Question: I have a UIPicker populated with an NSarray. This sends the 'row selected' to a text field. I would like to know how to change the name of the rows in my picker. Sorry if its not clear im having difficulty explaining what I mean clearly.

'''
- (void)viewDidLoad
{
[super viewDidLoad];
// Do any additional setup after loading the view.
arrStatus = [[NSArray alloc] initWithObjects:@"A", @"B", @"C", @"D", nil];
}
-(NSInteger)numberOfComponentsInPickerView:(UIPickerView *)pickerView
{
//One column
return 1;
}
-(NSInteger)pickerView:(UIPickerView *)pickerView numberOfRowsInComponent: (NSInteger)component
{
//set number of rows
return arrStatus.count;
}
-(NSString *)pickerView:(UIPickerView *)pickerView titleForRow:(NSInteger)row forComponent:(NSInteger)component
{
//set item per row
return [arrStatus objectAtIndex:row];
}
- (void)pickerView:(UIPickerView *)pickerView didSelectRow:(NSInteger)row inComponent:(NSInteger)component
{
NSInteger selectedRow = [result selectedRowInComponent:0];
text1.text = [arrStatus objectAtIndex:selectedRow];
}
'''
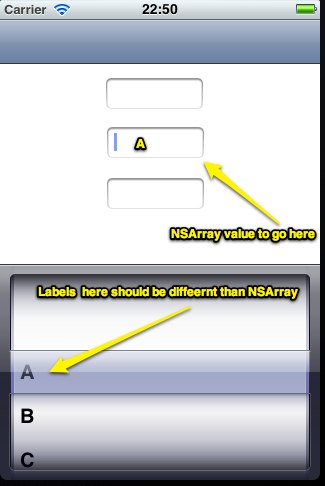
Answer: Here is an example of what I think is close to what you want. If you had 2 arrays, one with the country names, and one with the populations (in the same order), you could use the following code to create an array of dictionaries that would contain both values (you could actually use the 2 arrays directly, but that would require that you keep them in sync if you make any changes. It would be better to do it like below):
'''
NSMutableArray *arrStatus = [NSMutableArray array];
NSArray *nameArray = [NSArray arrayWithObjects:@"Albania",@"Brazil",@"Columbia", nil];
NSArray *popArray = [NSArray arrayWithObjects:@10.3,@200,@50, nil];
NSMutableDictionary *dict = [NSMutableDictionary dictionary];
for (int i=0; i<nameArray.count; i++) {
[dict setValue:[nameArray objectAtIndex:i] forKey:@"countryName"];
[dict setValue:[popArray objectAtIndex:i] forKey:@"poulation"];
[arrStatus addObject:[dict copy]];
}
'''
Now, in your picker methods, you could do this:
'''
-(NSString *)pickerView:(UIPickerView *)pickerView titleForRow:(NSInteger)row forComponent:(NSInteger)component
{
//set item per row
return [[arrStatus objectAtIndex:row] valueForKey:@"countryNames"];
}
- (void)pickerView:(UIPickerView *)pickerView didSelectRow:(NSInteger)row inComponent:(NSInteger)component {
text1.text = [arrStatus objectAtIndex:row] valueForKey:@"population"];
}
'''
This would put the population numbers in the text field, and the country names in the picker. Notice that I changed the way I got the value in the didSelectRow method -- no need to define selectedRow, the row argument passed into the method has that value already.
The way I put the population numbers in the popArray will only work in OS X 10.8 I think, I'm not sure whether it works in iOS, or if so, in what version. You would have to replace @10.3, for example, with [NSNumber numberWithFloat:10.3] in earlier versions.